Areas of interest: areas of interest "Industrial Building"
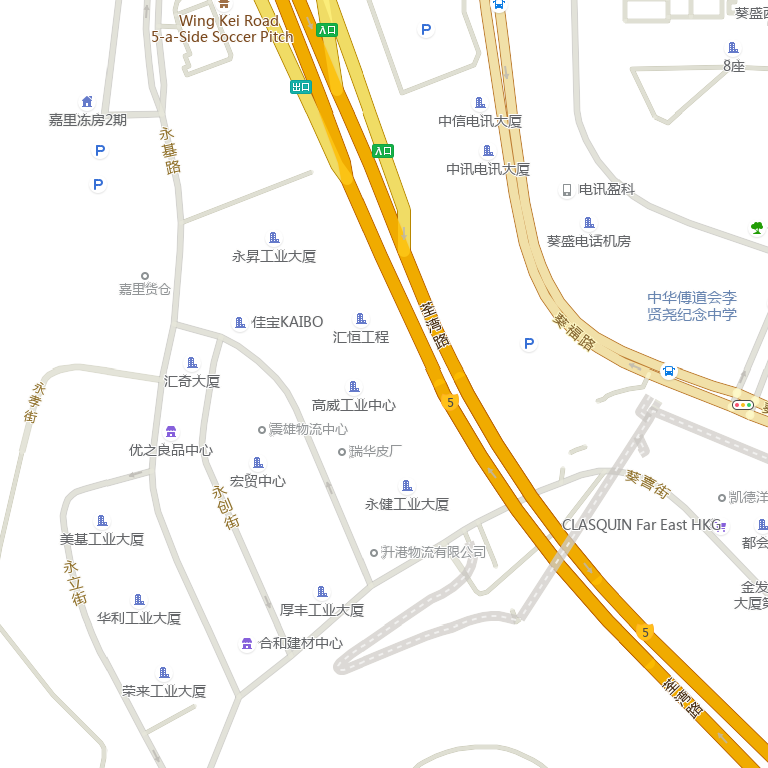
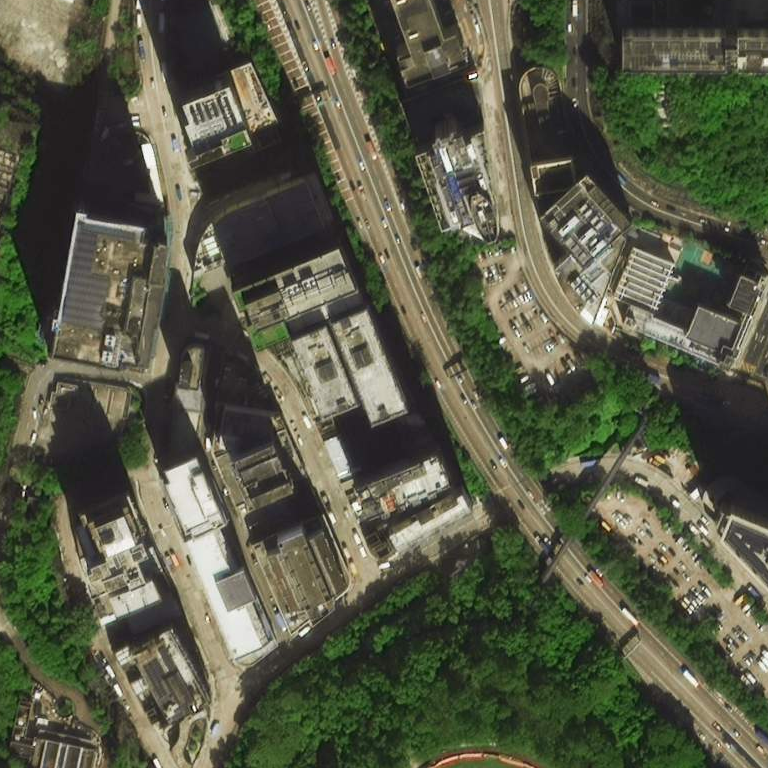